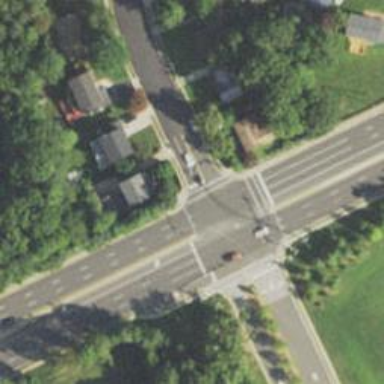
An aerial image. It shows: Uncontrolled crossing on footway.